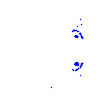
Particle: electron